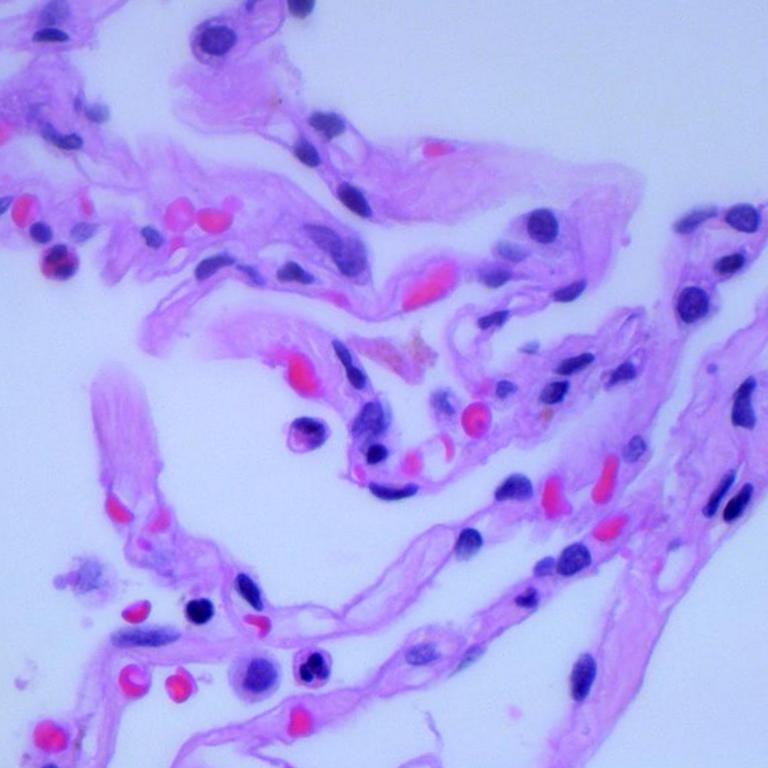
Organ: lung
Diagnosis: benign